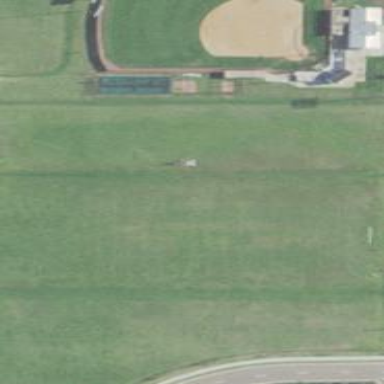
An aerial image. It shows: Grass pitch designated for American football in leisure land area.